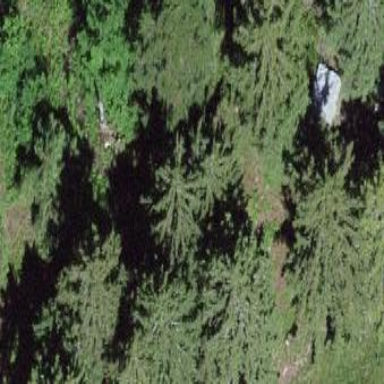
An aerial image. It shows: Forest dominated by needle-leaved trees.